Question: why can't I have a square png image get clipped inside a BoxDecoration parent widget? What have I done wrong?

Here is my code:
'''
final appLogo = Hero(
tag: 'hero',
child: Container(
width: 200.0,
height: 200.0,
decoration: new BoxDecoration(
shape: BoxShape.circle,
border: Border.all(color: Colors.white, width: 1.5),
image: DecorationImage(
image: AssetImage('images/logo.png'),
fit: BoxFit.fill,
)),
),
);
'''
.....
'''
return Scaffold(
backgroundColor: Colors.brown.shade100,
body: Center(
child: ListView(
shrinkWrap: true,
padding: EdgeInsets.only(left: 24.0, right: 24.0),
children: <Widget>[
appLogo,
SizedBox(
height: 48,
),
emailField,
SizedBox(
height: 8.0,
),
passwordField,
SizedBox(
height: 24.0,
),
loginButton,
forgotPButton,
],
),
),
);
}
}
'''
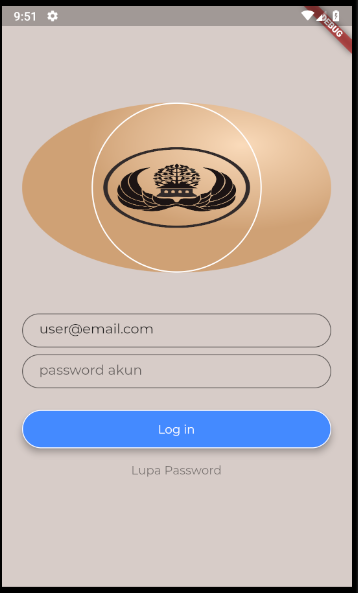
Answer: There is an issue on flutter github about this problem here <URL>
For now you can use a <URL> to achive what you want.